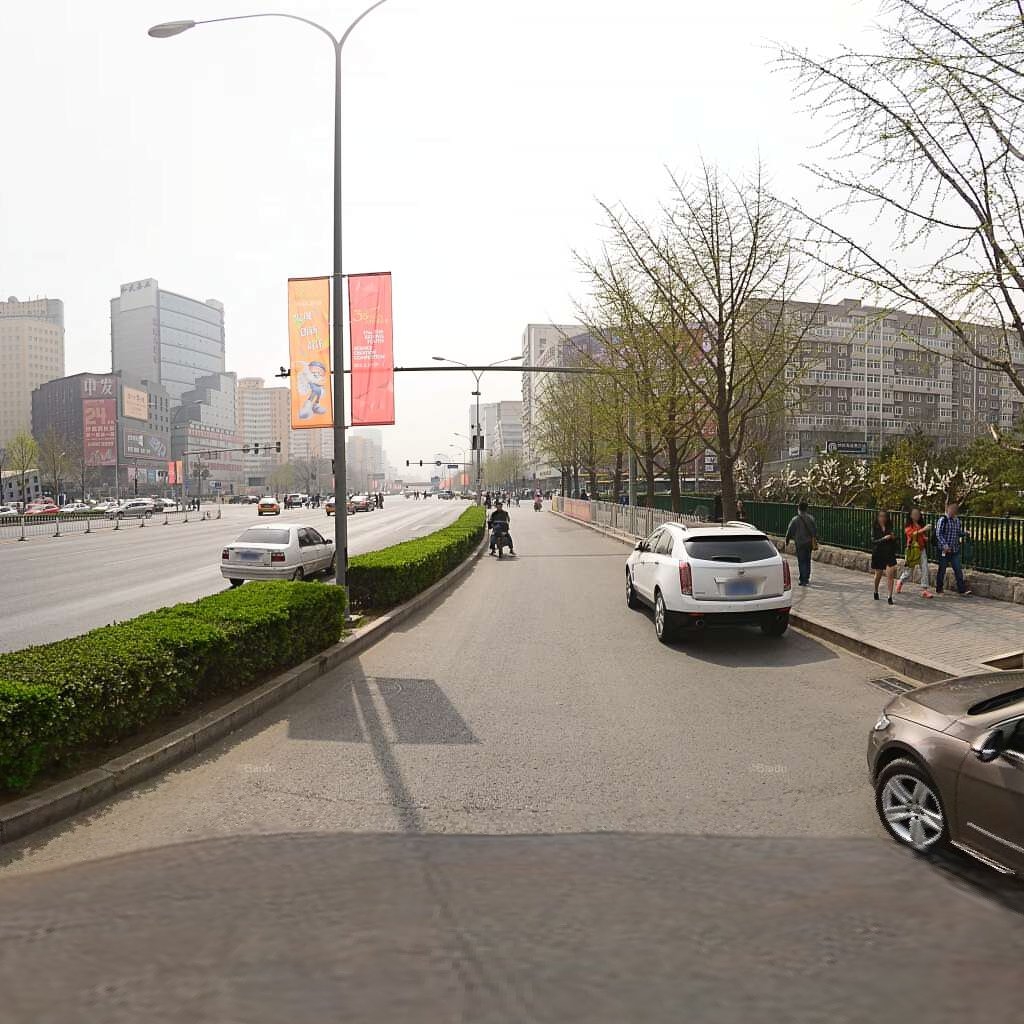
Region: Haidian
Road damage annotations: transverse crack, manhole cover